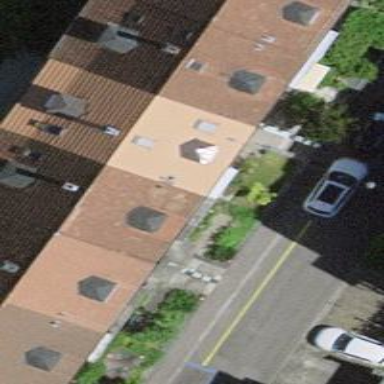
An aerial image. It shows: Terrace building.